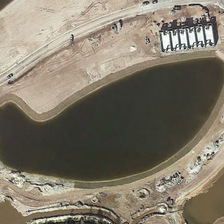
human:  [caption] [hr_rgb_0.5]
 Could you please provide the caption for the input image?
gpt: several buildings and bareland are around a oval pond .

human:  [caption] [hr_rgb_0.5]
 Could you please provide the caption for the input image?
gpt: several buildings and bareland are around a oval pond .

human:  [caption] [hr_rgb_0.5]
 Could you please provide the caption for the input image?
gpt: several buildings and bareland are around a oval pond .

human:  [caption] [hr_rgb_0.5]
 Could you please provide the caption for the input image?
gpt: several buildings and bareland are around a oval pond .

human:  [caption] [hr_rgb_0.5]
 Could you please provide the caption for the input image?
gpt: several buildings and bareland are around a oval pond .